Question: First, I'm so sorry for my bad English.
In github of Google Test, it explains expect_fatal_failure assertions this way :
> EXPECT_FATAL_FAILURE(statement, substring); to assert that statement
generates a fatal (e.g. ASSERT_*) failure whose message contains the
given substring
But when I ran my project of expect_fatal_failure, I couldn't find difference between executing statement with EXPECT_NONFATAL_FAILURE(statement, substring) & just executing statement
here is my code,
'''
#include "gtest/gtest.h"
#include "gtest/gtest-spi.h"
void failTwice()
{
EXPECT_TRUE(false) << "fail first time";
ASSERT_TRUE(false) << "fail second time";
}
TEST(FailureTest, FirstTest)
{
EXPECT_NONFATAL_FAILURE(failTwice(), "time");
failTwice();
}
TEST(FailureTest, SecondTest)
{
EXPECT_NONFATAL_FAILURE(failTwice(), "second");
failTwice();
}
int main(int argc, char* argv[])
{
testing::InitGoogleTest(&argc, argv);
return RUN_ALL_TESTS();
}
'''
and result is in image.

Is there anything wrong the way I did?
or there aren't any difference between them?
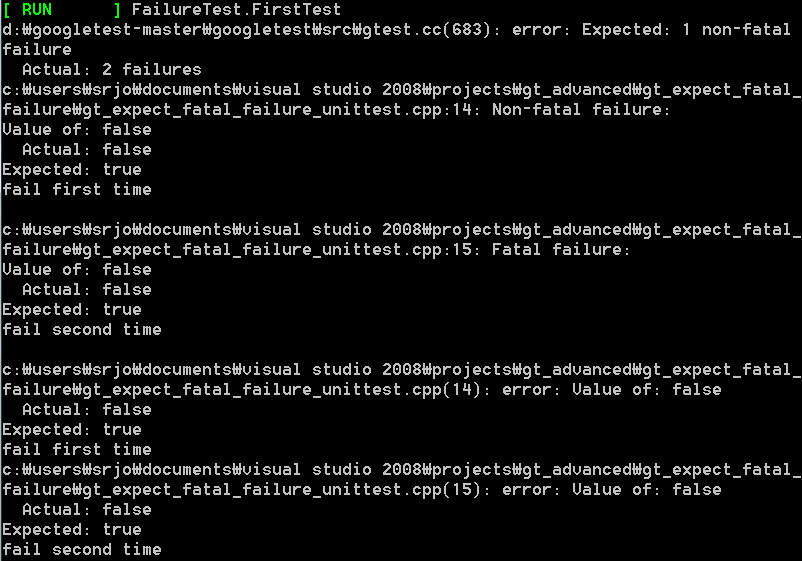
Answer: The output basically is telling you what is happening: the 'EXPECT_NONFATAL_FAILURE' statement tells Google Test to expect one failure in the invocation of 'FailTwice' but it produces two. Comment the second line in that function and remove extra calls to 'FailTwice' and both tests will pass, e.g.
'''
void failNonFatallyOnFalse(bool param)
{
EXPECT_TRUE(param) << "fail non-fatally";
}
void failFatallyOnFalse(bool param)
{
ASSERT_TRUE(param) << "fail fatally";
}
TEST(FailureTest, TestFailNonFatally)
{
EXPECT_NONFATAL_FAILURE(failNonFatallyOnFalse(false), "fail non-fatally");
}
TEST(FailureTest, TestFailFatally)
{
EXPECT_FATAL_FAILURE(failFatallyOnFalse(false), "fail fatally");
}
'''
You can think of them as turning failure into success and success into failure.
This doesn't seem very useful at the first glance, but the documentation <URL>. You write your assertion and run it under 'EXPECT_NONFATAL_FAILURE' or 'EXPECT_FATAL_FAILURE' with different parameters and verify that it produces a failure with the expected output. If you are just using Google Test to write regular tests, you don't need these two assertions.